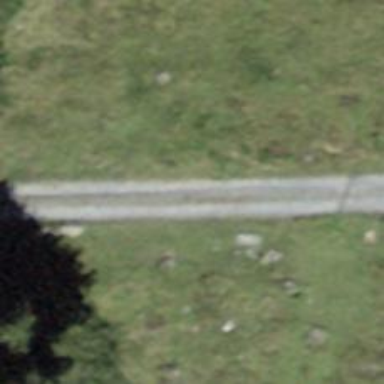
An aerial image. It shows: Gravel path.